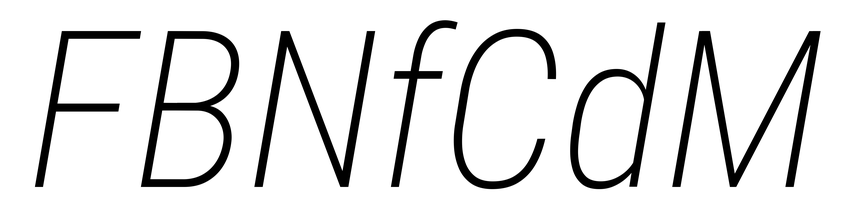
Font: Roboto-Italic_Condensed_ExtraLight_Italic